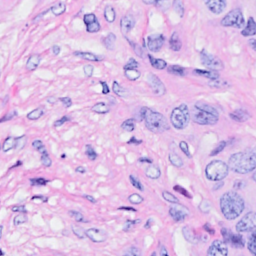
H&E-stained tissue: Breast